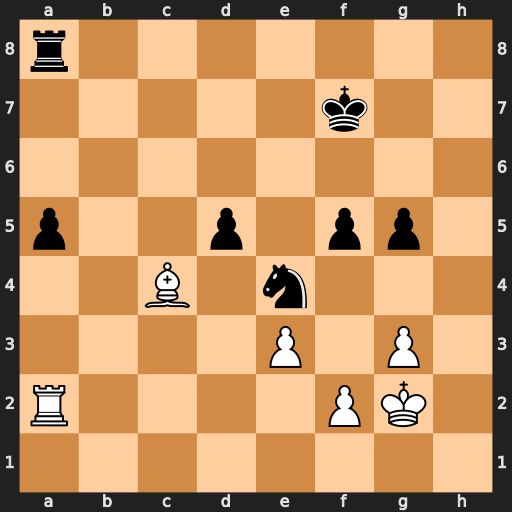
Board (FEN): r7/5k2/8/p2p1pp1/2B1n3/4P1P1/R4PK1/8
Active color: w
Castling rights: -
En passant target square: -
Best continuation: Bxd5+ Kf8 Bxa8